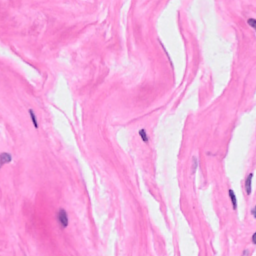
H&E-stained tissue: Breast